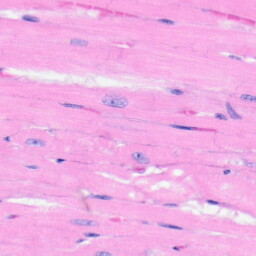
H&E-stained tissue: Heart